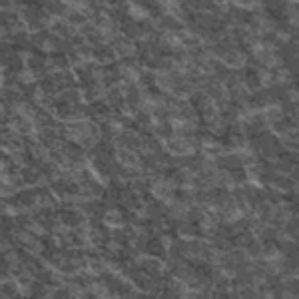
Label: frost